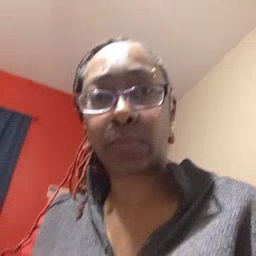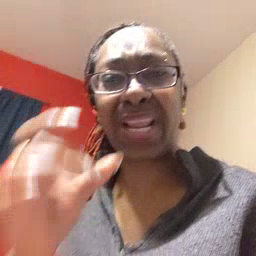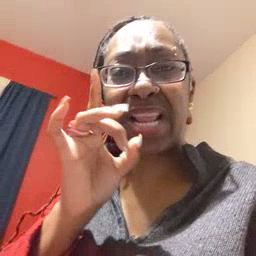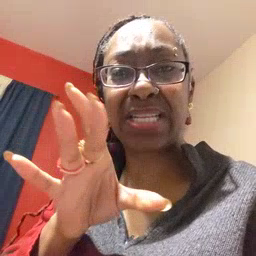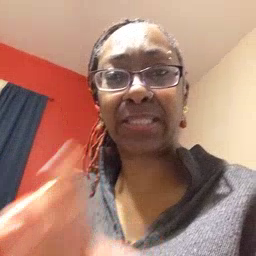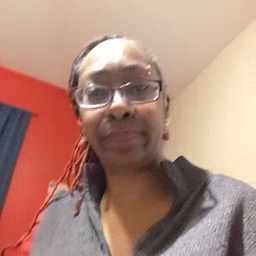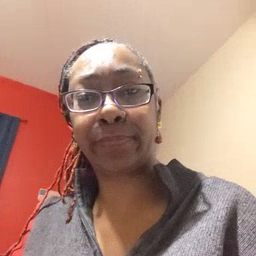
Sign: hate